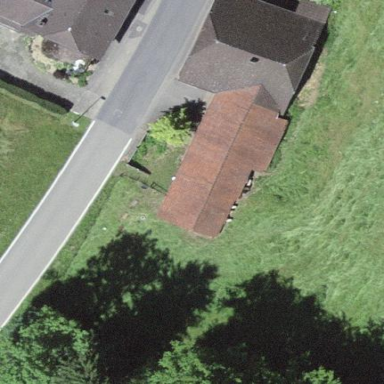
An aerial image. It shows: Farm building.